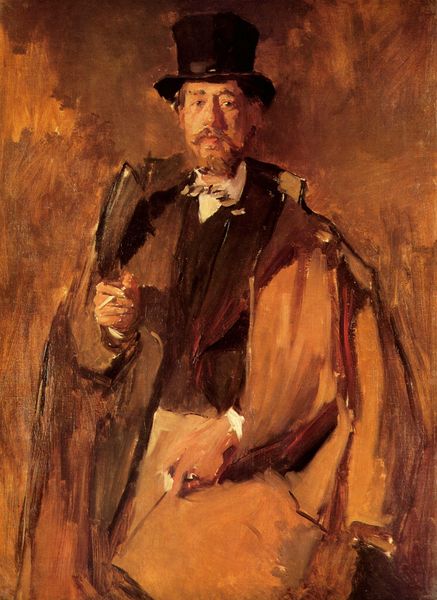
Titel: Porträt des Malers Paul v. Szinyei-Merse
Künstler: Wilhelm Maria Hubertus Leibl
Standort: Budapest
Institution: Szépmüvészeti Múzeum
Schlagwörter: gemälde, hand, mann, schatten, umhang, weiß, gelb, impressionismus, ocker, braun, finger, grau, hintergrund, hut, licht, mund, nase, schwarz, skizze, blick, rot, beige, malerei, schleife, zylinder, alt, anzug, bart, hemd, hose, schnurrbart, arm, arme, augen, falten, gesicht, kragen, mensch, vollbart, ärmel, bildnis, herr, hände, portrait, porträt, öl, pastos, mantel, reich, oper, zilinder, ohren, vornehm, monochrom, frack, duktus, rauchen, ernst, homme, aufrecht, maler, manet, fleige, fliege, jackett, schnauzer, weste, ring, offen, münchen, geld, bürger, manschette, karton, gestus, leibl, zigarette, raucher, brauntöne, halb, ölskizze, reichtum, münchner schule, zeichung, zylinderhut, erfinder, wilhelm leibl, nazug, paleteau